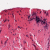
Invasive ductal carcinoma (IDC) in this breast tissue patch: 0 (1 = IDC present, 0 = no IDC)